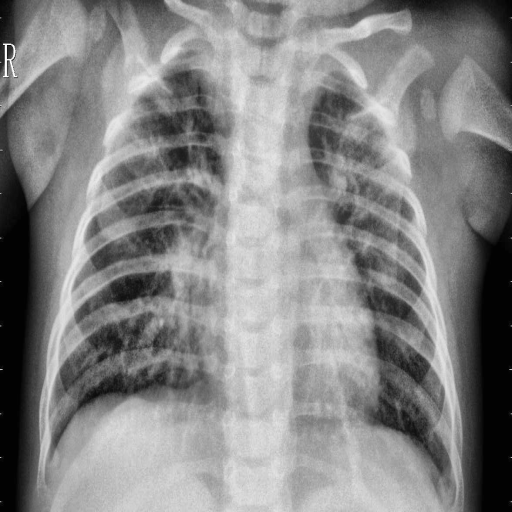
Finding: PNEUMONIA